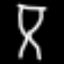
Label: hourglass